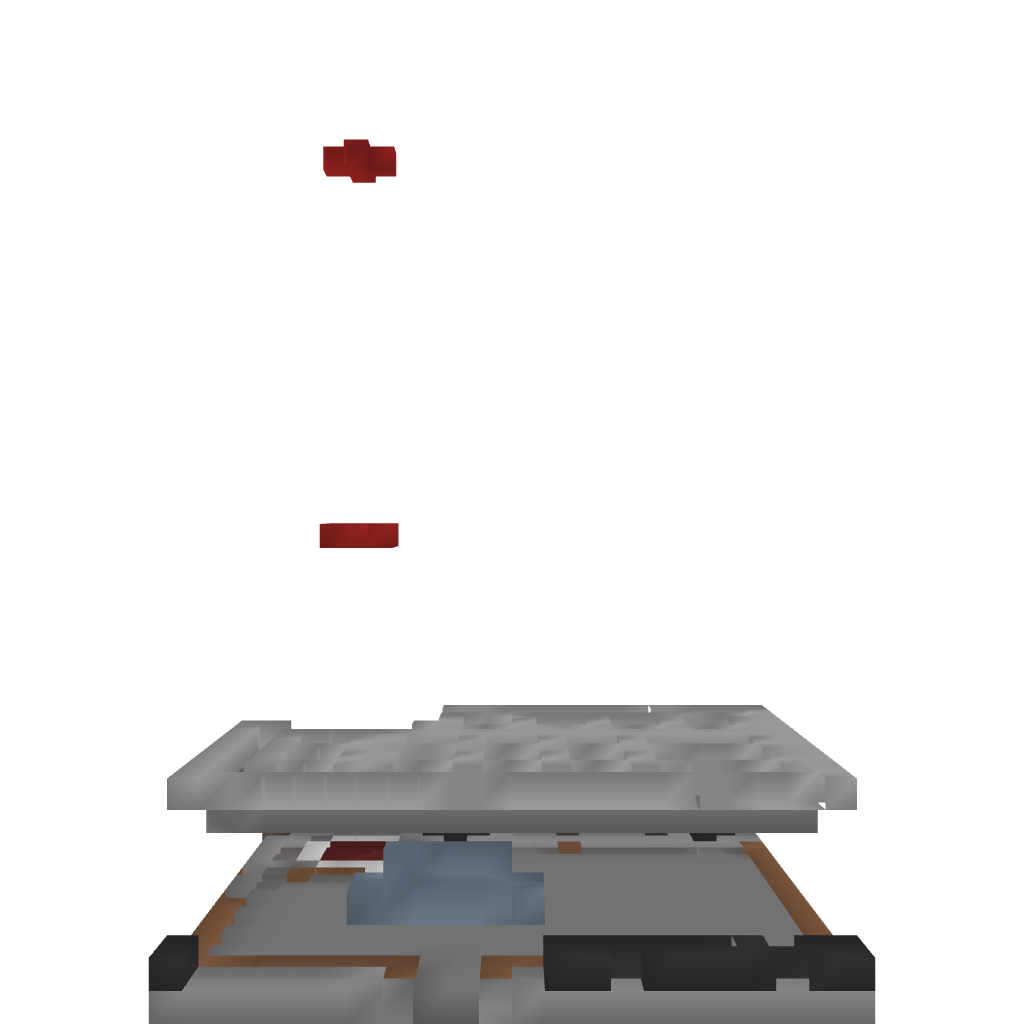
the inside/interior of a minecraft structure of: Medium Factory